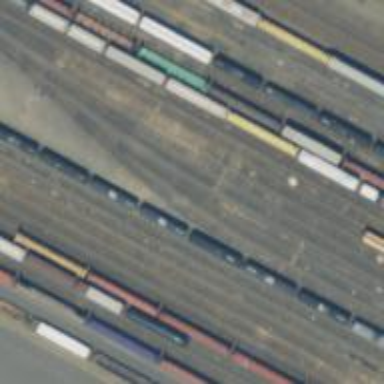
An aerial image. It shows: Railway yard.